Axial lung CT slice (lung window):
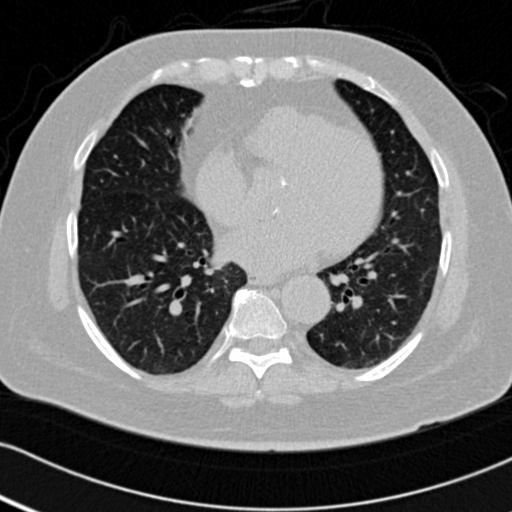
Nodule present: no